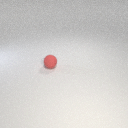
small red rubber sphere